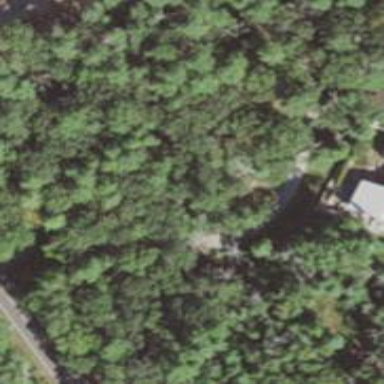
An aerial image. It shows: Residential driveway.